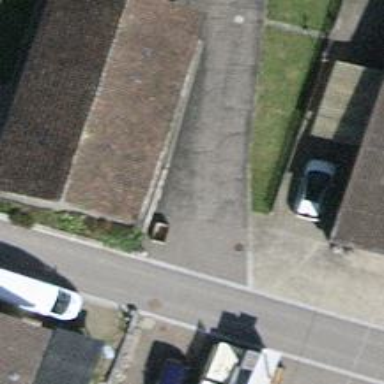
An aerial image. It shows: Building with tile roof.